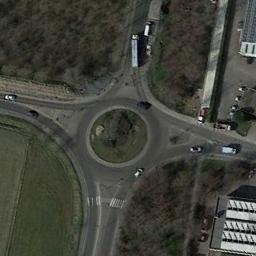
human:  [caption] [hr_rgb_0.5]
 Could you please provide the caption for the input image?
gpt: There are many trees beside the roundabout .

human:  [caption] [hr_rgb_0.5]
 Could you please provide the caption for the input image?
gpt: The roundabout is on the grass next to buildings .

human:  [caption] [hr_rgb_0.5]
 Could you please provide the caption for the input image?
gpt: There are several moving vehicles on the road at the roundabout, There are several buildings and some withered trees around the roundabout .

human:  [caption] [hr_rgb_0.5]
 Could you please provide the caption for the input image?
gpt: The roundabout with four exits and entrances is in the forest and some cars are driving on the roundabout .

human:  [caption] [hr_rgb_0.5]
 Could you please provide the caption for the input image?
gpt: There are some brown trees around the roundabout .